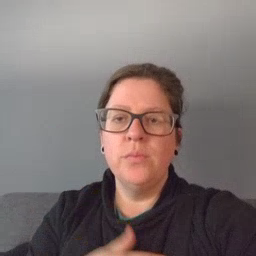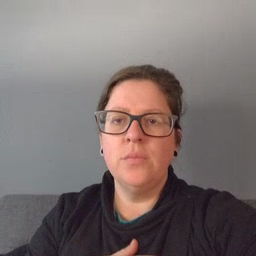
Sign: bedroom